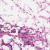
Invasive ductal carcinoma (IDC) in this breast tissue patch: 1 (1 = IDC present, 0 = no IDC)